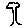
Label: tree